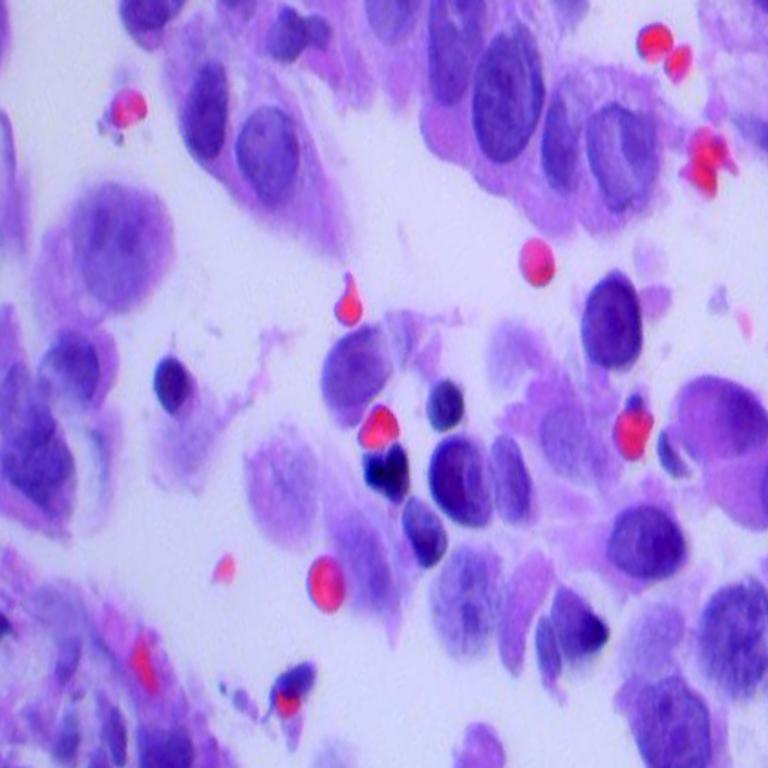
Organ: lung
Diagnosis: adenocarcinomas